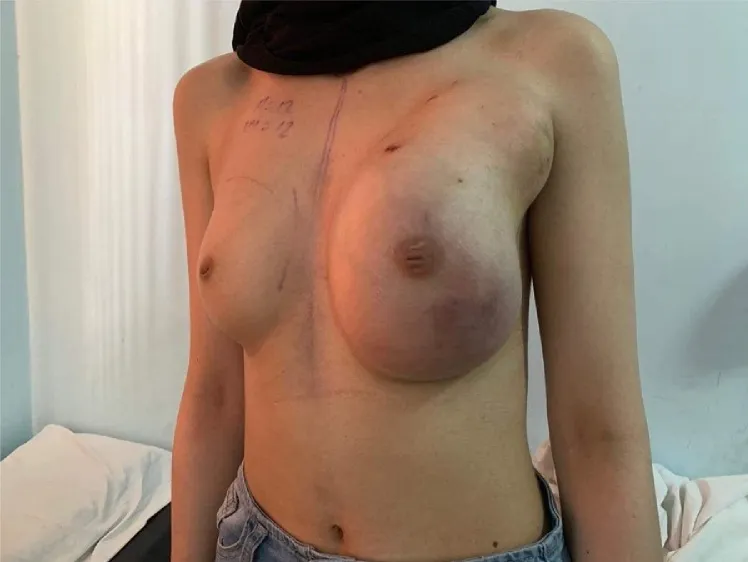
Picture showing pre-operative left Breast tumor.
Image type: medical_photograph (other_medical_photograph)